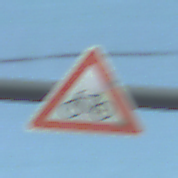
Verkehrszeichen: RadverkehrRechts
Umgebung: Roofed, Special
Tageszeit: MorningAfternoon
Wetter: PartlyCloudy
Licht: Natural
Jahreszeit: NotSpecified
Kontrast: MediumContrast